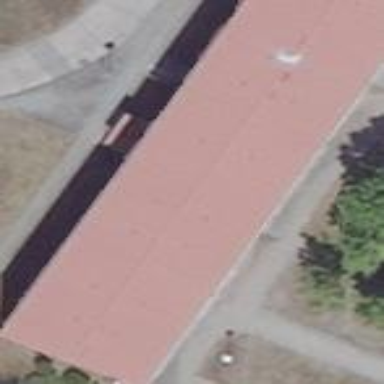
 where the roof is oriented along the structure."